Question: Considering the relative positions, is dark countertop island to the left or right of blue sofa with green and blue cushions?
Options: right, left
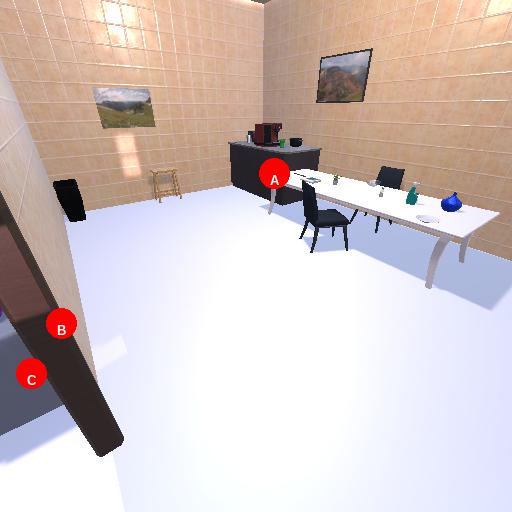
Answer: right